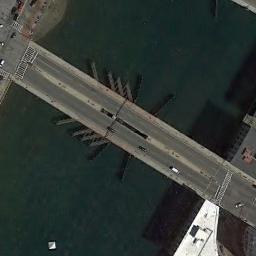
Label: bridge